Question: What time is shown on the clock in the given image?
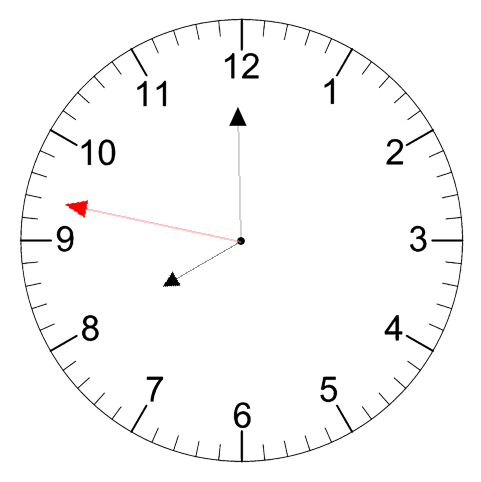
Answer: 07:59:47